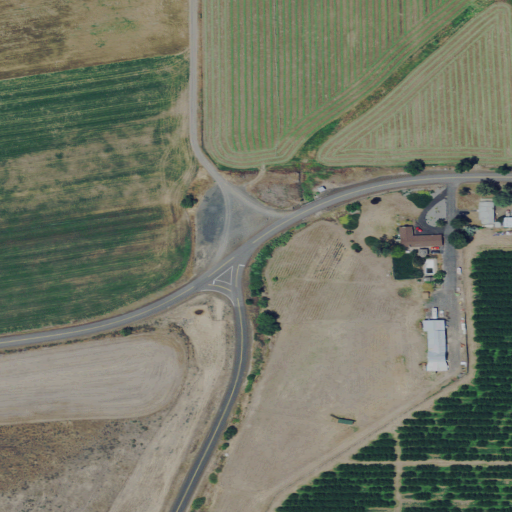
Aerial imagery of valley in Oregon named Rail Hollow containing cultivated crops, shrub, open development, low intensity development, and medium intensity development